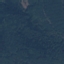
Land use / land cover class: Forest